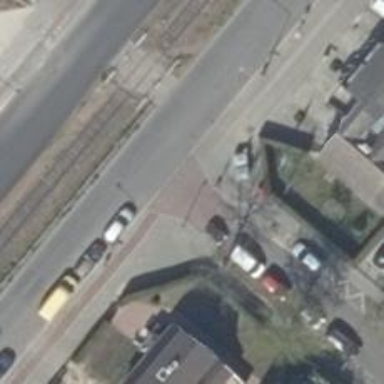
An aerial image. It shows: Unmarked road crossing.